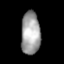
Tissue: lung
Cell type: Fibroblasts
Senescence score: 0.5611
Nuclear area (px): 819
Mean DAPI intensity: 158.513